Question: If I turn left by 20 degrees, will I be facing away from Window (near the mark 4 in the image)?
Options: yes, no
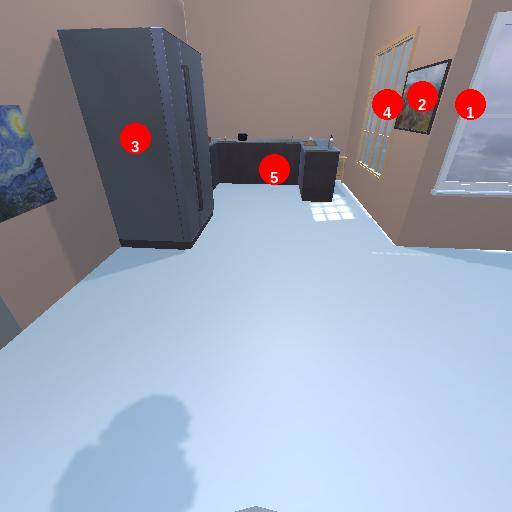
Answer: yes